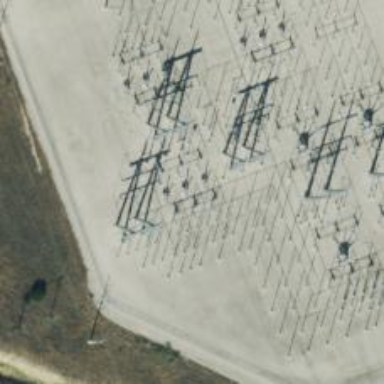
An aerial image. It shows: Switch used for power control.